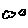
Label: cloud